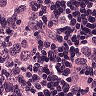
Metastatic tissue present: yes